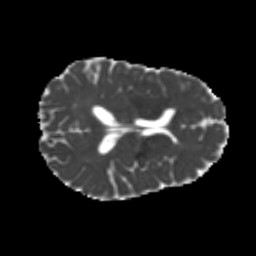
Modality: MD
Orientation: axial
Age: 23
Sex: female
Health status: healthy
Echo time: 0.074 s